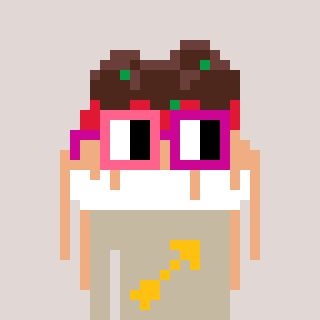
a pixel art character with square pink and red glasses, a spaghetti-shaped head and a bege-colored body on a warm background